Question: Im trying send values stored in a 'Map<Integer, Integer>' to javascript. Whenever the data is loaded and displayed using alert:

I know the reason is jsp/javascript cannot interpret it. Below are my codes.
In my controller:
'''
@ResponseBody
@RequestMapping(method = RequestMethod.GET, value="/privateChat/sizes", params = {"sender", "receivers"})
return privateChatService.getPrivateChatSizes(sender,
receivers.charAt(receivers.length() - 1) == ';' ? receivers.substring(0, receivers.length() - 1) : receivers);
}
'''
In my jsp:
'''
$("#hdnPcSizes").load(contextPath+"/dashboard/privateChat/sizes?sender="+sender+"&receivers="+receivers,
function (responseText, textStatus, xhr) {
alert(responseText);
});
'''
The '#hdnPcSizes' is a 'hidden' field found in the same jsp page declared as '<input type="hidden" id="hdnPcSizes" />'.
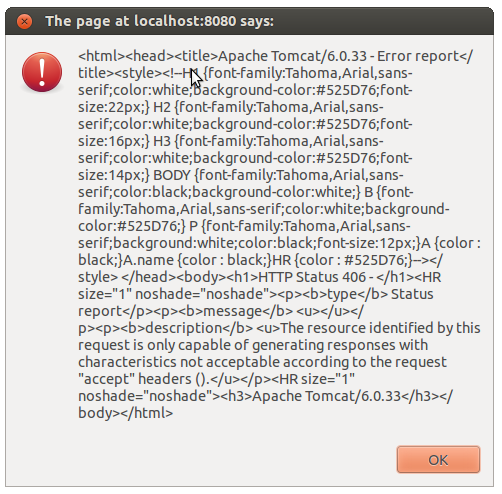
Answer: From JSP call a the function which returns the value.
Use library
'''
return JSONSerializer.toJSON(map);
'''
Your dont have to worry about writing into the response.